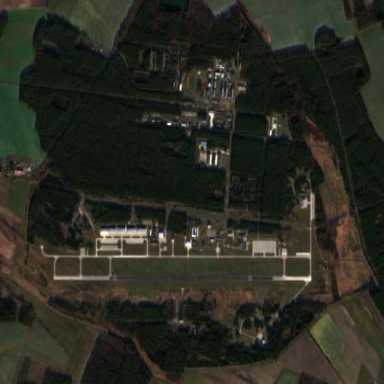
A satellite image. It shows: Military airfield located within aerodrome.